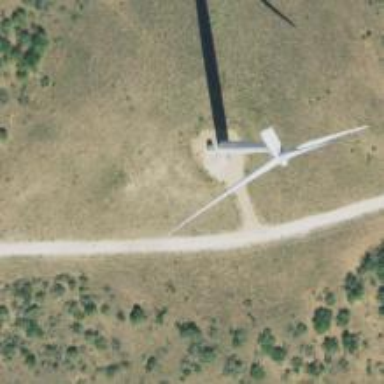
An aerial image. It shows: Wind generator powered by wind. The generator type is horizontal axis and it uses wind turbines.